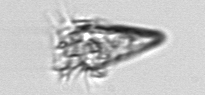
Label: Strombidium_tintinnodes